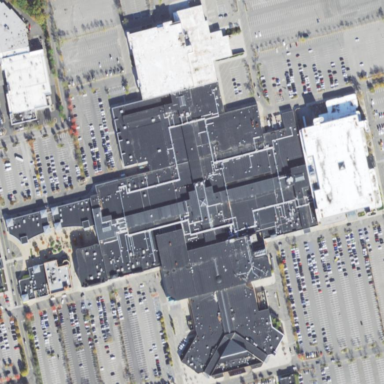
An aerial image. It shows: Mall building.